Current action and preconditions to check: trajectory_clear

Your task: For each precondition in the list above, predict whether it will hold at this action.

Consider the current scene as observed from the mobile robot's camera, and analyze the predicted future states of all dynamic agents (e.g., people, animals, vehicles, or any moving entities) within the NEXT SECOND.

IMPORTANT: Only answer "very likely" if you are absolutely certain—based on strong, clear evidence—that a dynamic agent will violate the precondition in the predicted future state. Do NOT answer "very likely" for unlikely, ambiguous, or low-probability risks.

Ask yourself for each precondition: Is there a high probability, with clear and convincing evidence, that the predicted future states of any dynamic agent will interfere with the predicted future state of the currently executing action within the NEXT SECOND, causing that precondition to fail?

Assess the risk level based on these predictions. Use "likely" or "very likely" if motions create a clear risk of interference.

Use "neutral" or "improbable" if agents are nearby but their predicted paths are clearly diverging or non-conflicting.

Failure Risk Categories: "very improbable", "improbable", "neutral", "likely", "very likely"

Answer Format: Output ONLY the probability_of_failure value from these categories: "very improbable", "improbable", "neutral", "likely", "very likely"

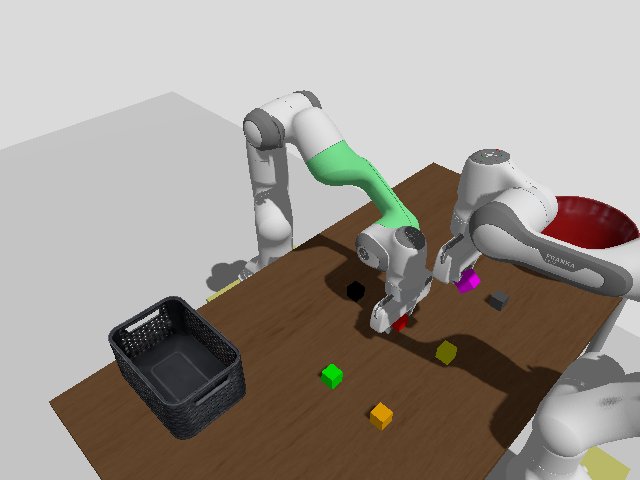

Answer: improbable